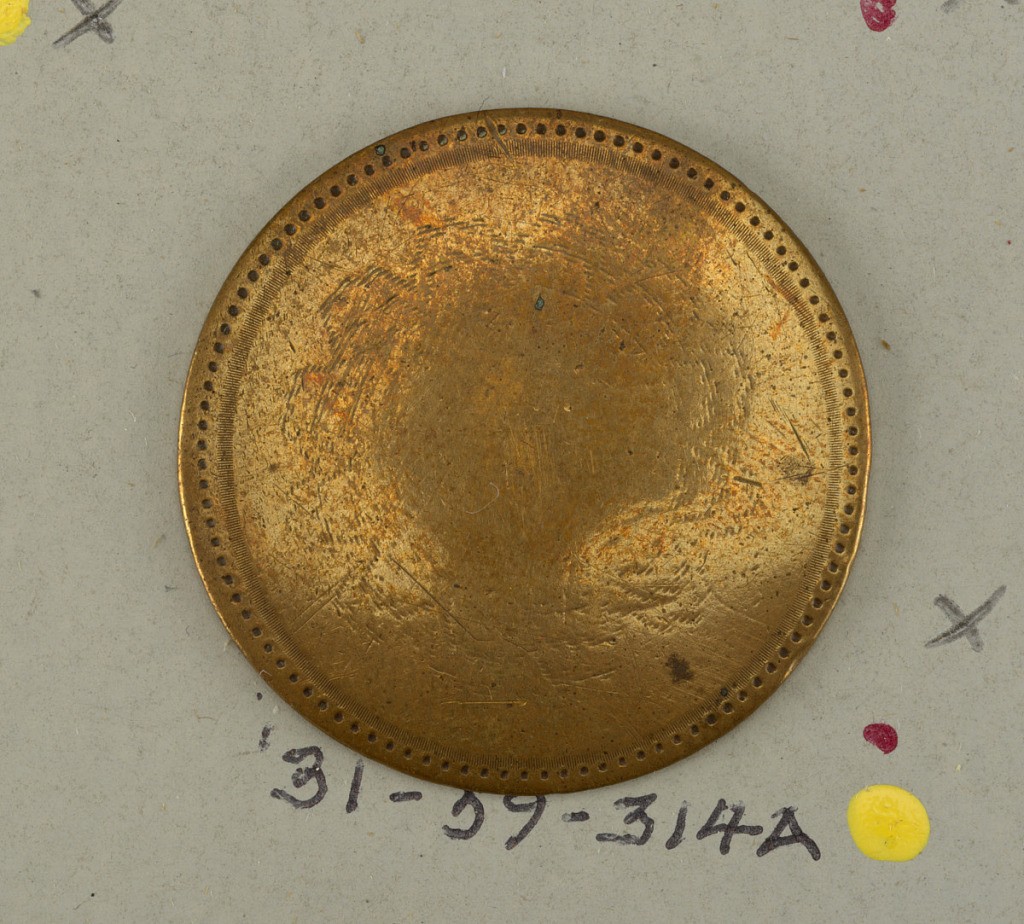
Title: Button
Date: late 18th century
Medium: copper
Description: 1931-59-314-a: circular nearly flat button with engraving at the ...